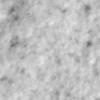
Label: no_change